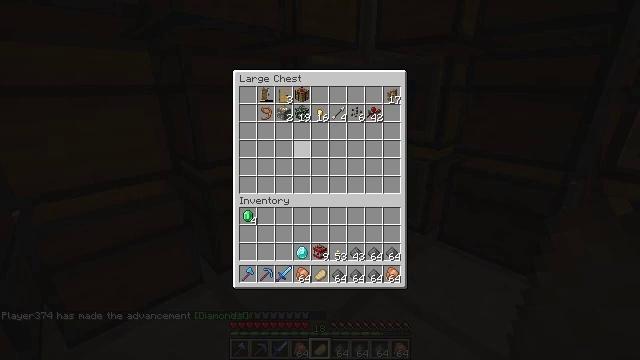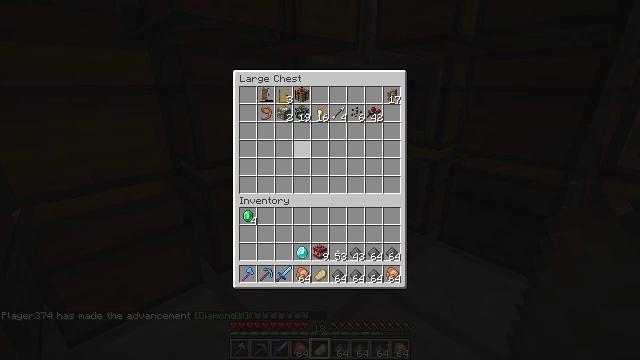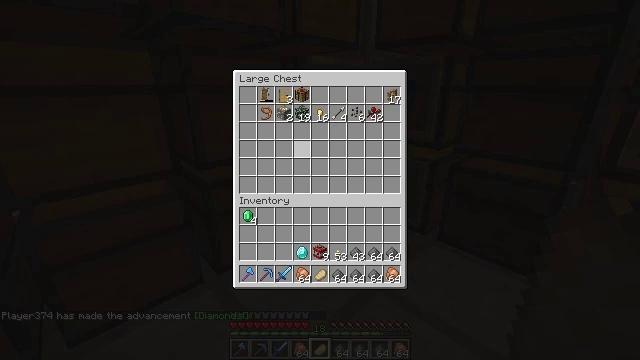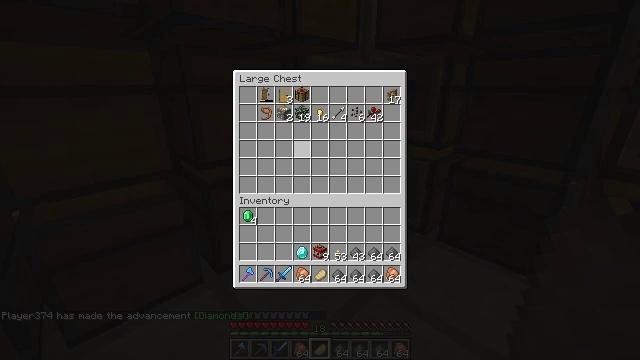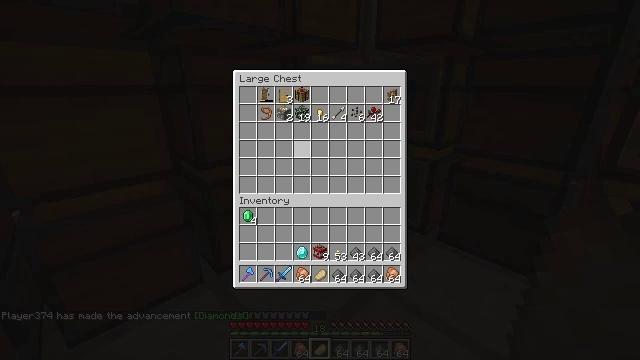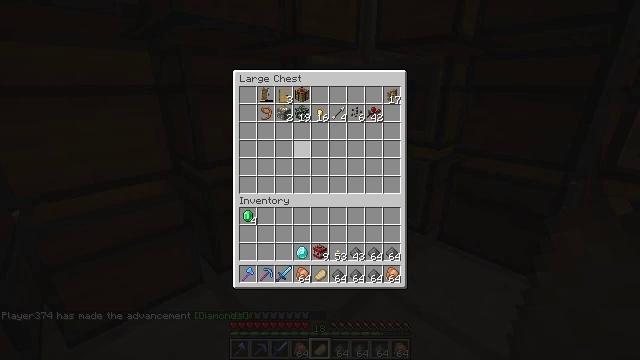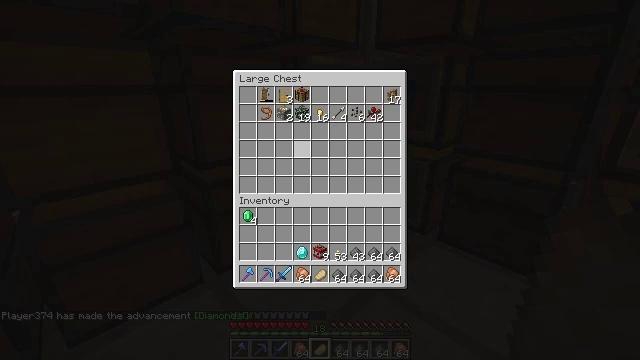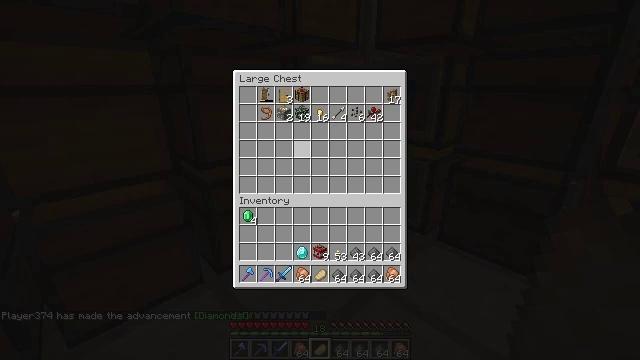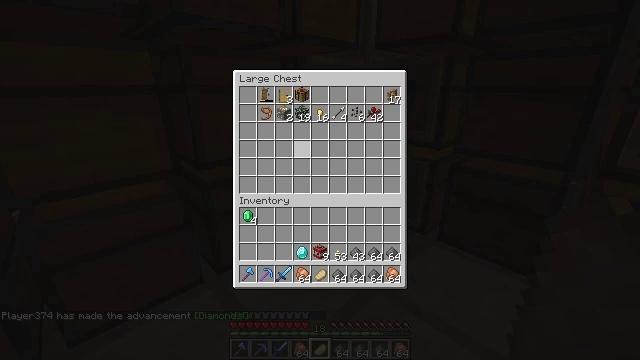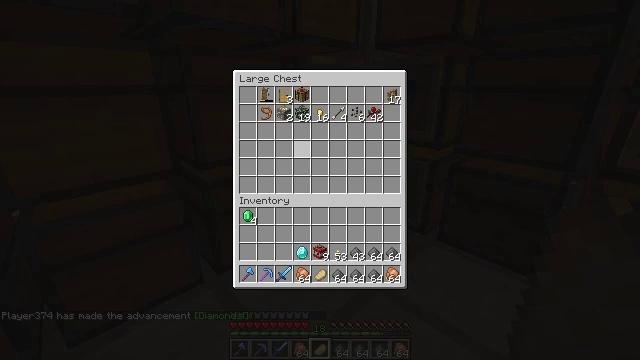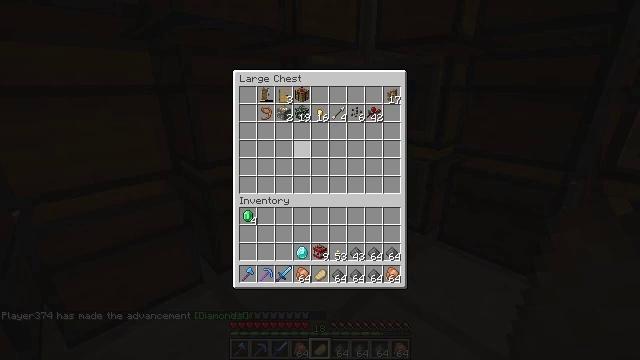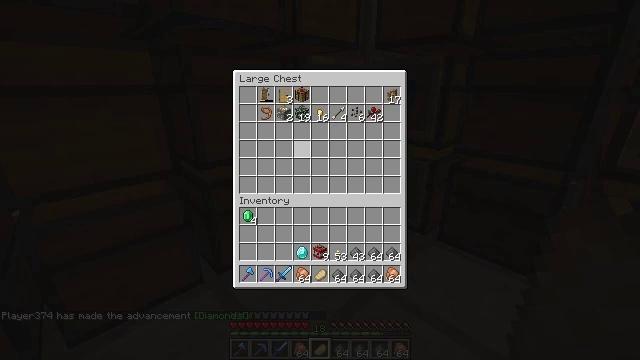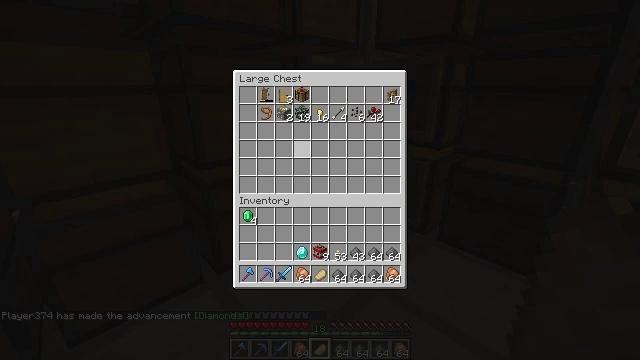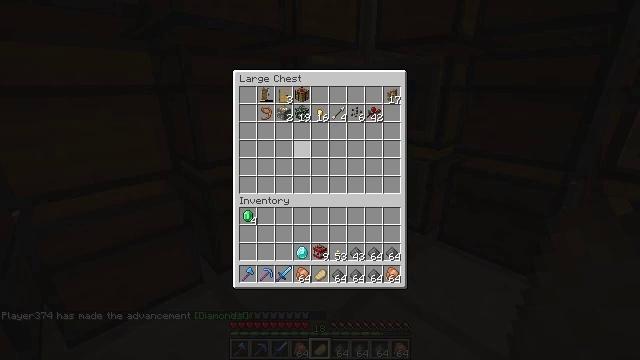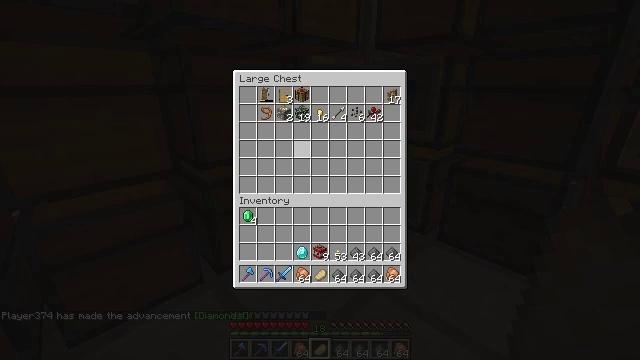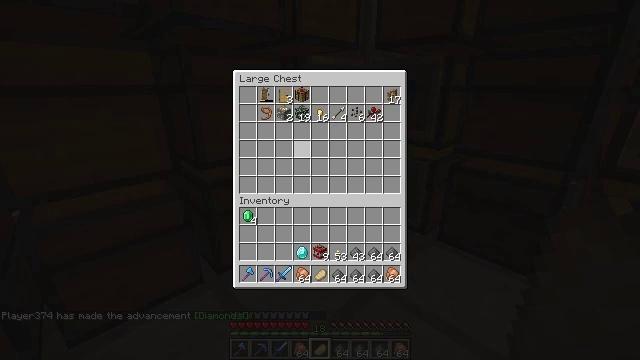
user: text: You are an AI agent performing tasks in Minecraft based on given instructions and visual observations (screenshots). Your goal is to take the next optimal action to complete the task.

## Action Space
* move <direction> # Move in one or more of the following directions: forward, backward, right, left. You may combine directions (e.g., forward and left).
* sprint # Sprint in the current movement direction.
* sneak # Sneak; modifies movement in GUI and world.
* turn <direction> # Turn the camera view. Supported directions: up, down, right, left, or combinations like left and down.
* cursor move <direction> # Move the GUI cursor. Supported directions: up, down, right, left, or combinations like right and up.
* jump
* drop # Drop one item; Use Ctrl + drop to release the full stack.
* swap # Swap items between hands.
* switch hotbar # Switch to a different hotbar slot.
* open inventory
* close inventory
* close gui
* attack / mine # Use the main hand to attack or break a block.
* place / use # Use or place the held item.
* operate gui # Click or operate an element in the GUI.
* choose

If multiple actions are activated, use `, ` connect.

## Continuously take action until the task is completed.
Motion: motion action
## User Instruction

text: Collect the shulker box to move it.
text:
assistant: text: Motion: no_op
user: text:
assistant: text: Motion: no_op
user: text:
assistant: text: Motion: no_op
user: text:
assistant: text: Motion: no_op
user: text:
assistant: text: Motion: no_op
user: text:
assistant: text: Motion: no_op
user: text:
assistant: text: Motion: no_op
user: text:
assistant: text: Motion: no_op
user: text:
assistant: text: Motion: no_op
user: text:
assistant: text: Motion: no_op
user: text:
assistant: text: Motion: no_op
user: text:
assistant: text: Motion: no_op
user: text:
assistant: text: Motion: no_op
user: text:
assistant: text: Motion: no_op
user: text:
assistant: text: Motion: no_op
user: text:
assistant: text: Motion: no_op
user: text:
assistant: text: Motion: no_op
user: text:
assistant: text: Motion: no_op
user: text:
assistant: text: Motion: no_op
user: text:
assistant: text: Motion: no_op
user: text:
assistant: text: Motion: no_op
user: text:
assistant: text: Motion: no_op
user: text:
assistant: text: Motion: no_op
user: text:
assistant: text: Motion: no_op
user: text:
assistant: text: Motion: no_op
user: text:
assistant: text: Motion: no_op
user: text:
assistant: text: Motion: no_op
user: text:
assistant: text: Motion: no_op
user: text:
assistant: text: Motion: no_op
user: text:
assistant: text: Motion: no_op